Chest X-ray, PA view. Patient: 53 years old, sex M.
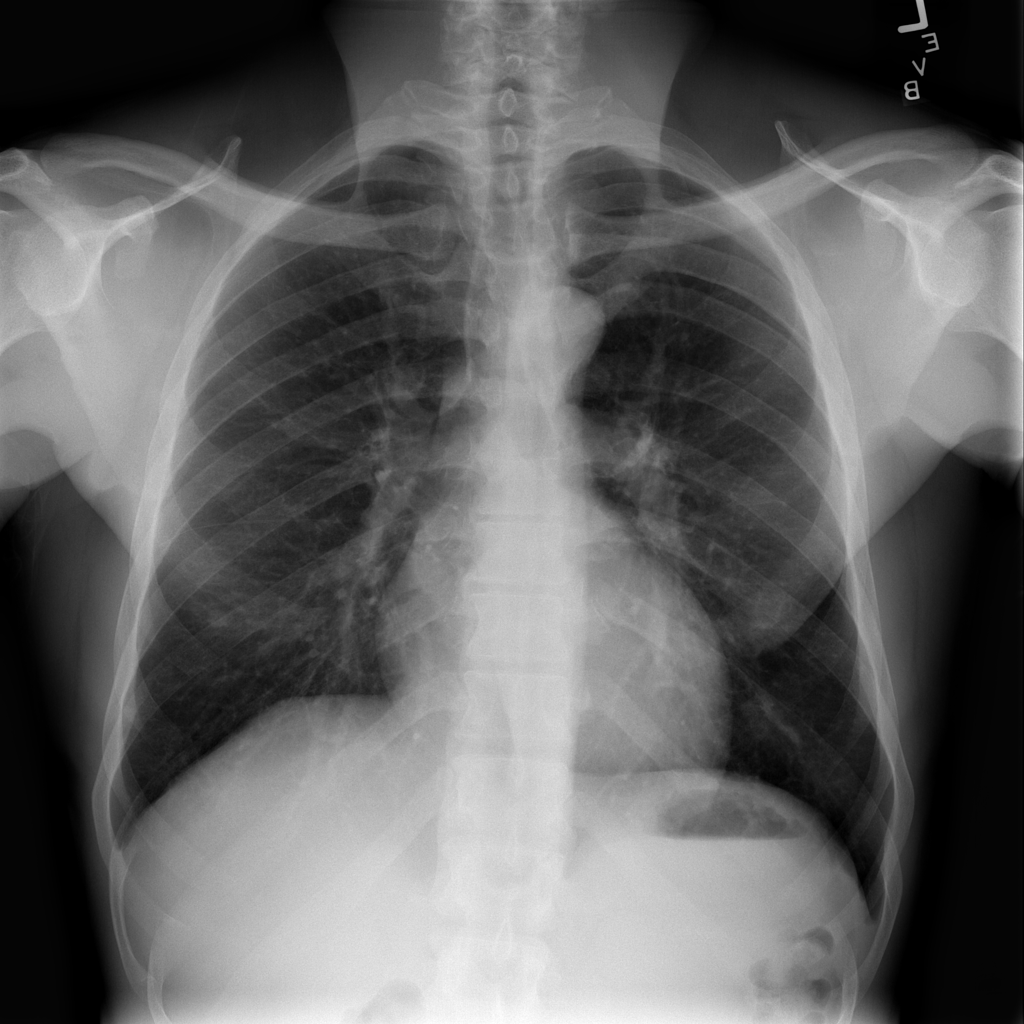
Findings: No Finding